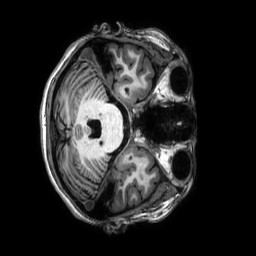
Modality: T1w
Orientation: axial
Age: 23
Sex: female
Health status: healthy
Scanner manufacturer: philips
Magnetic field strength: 3 T
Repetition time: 0.009 s
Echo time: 0.003996 s